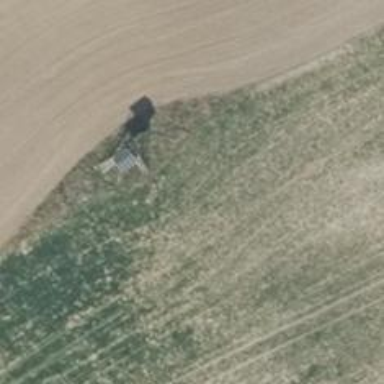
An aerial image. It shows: Hunting stand.